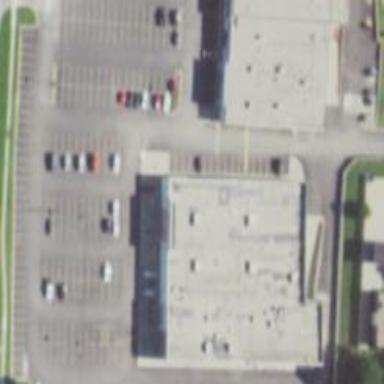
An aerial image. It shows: Retail building.